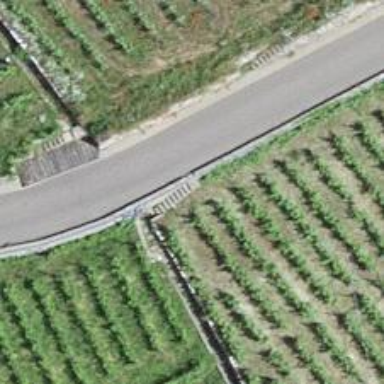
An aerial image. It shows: Set of steps on the road.